Aerial crown-view tile of a tropical tree (Barro Colorado Island, Panama), acquired 20240813:
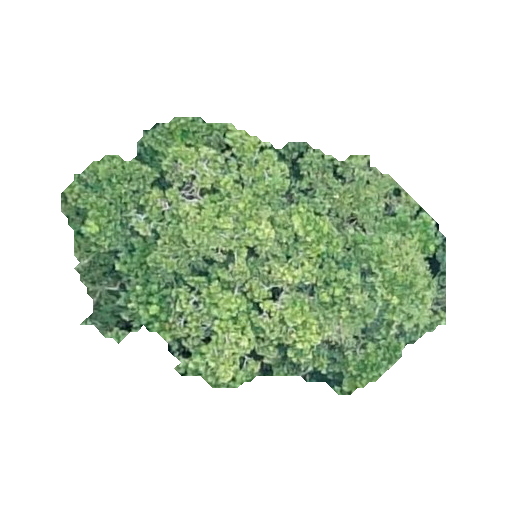
Species: Anacardium excelsum
GBIF accepted scientific name: Anacardium excelsum
Crown area: 115.422 m²